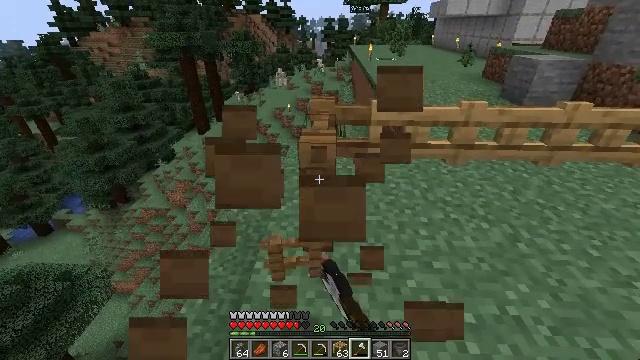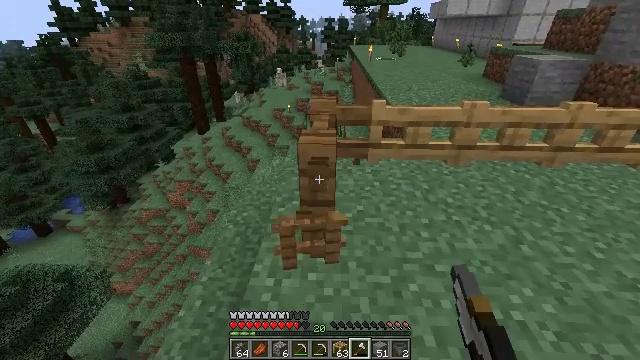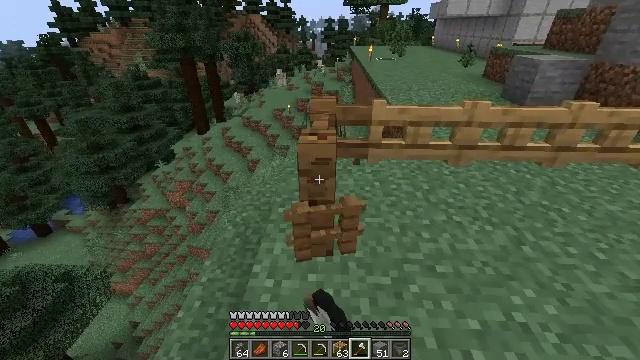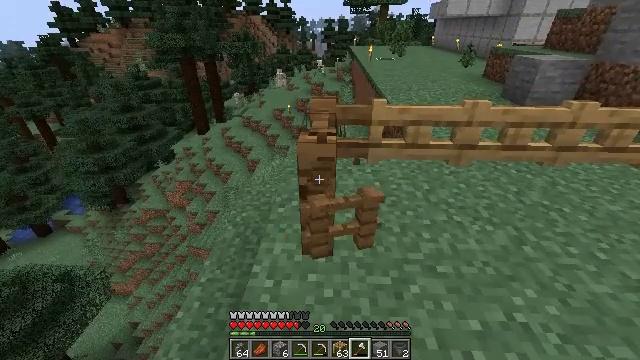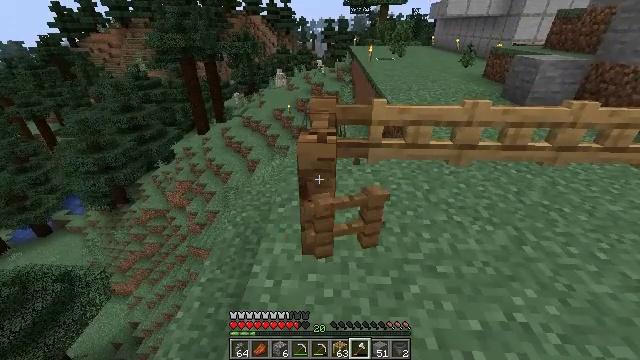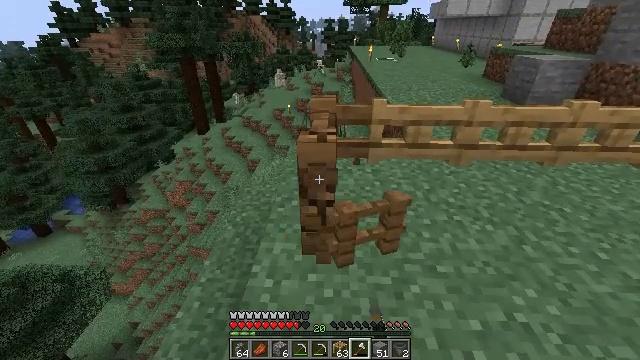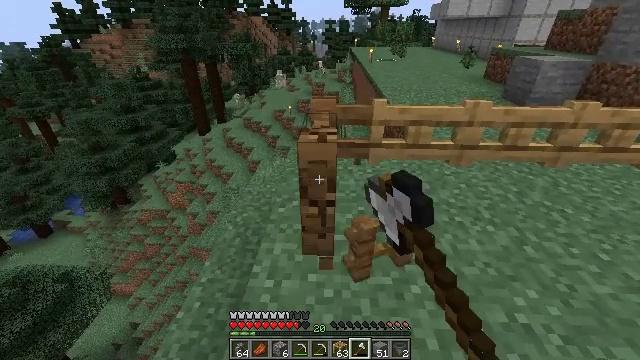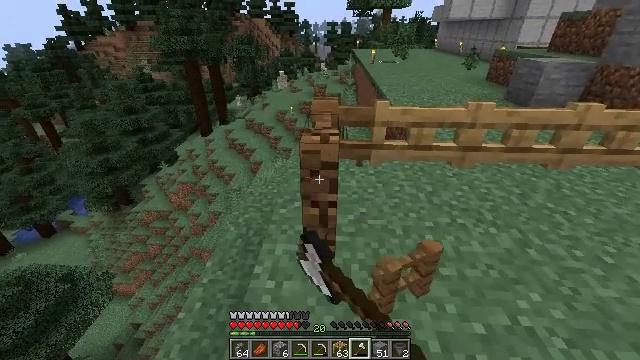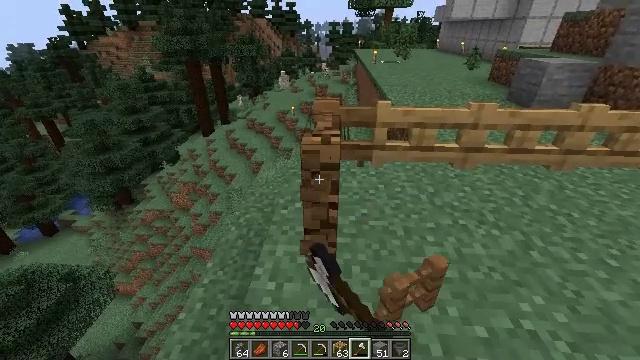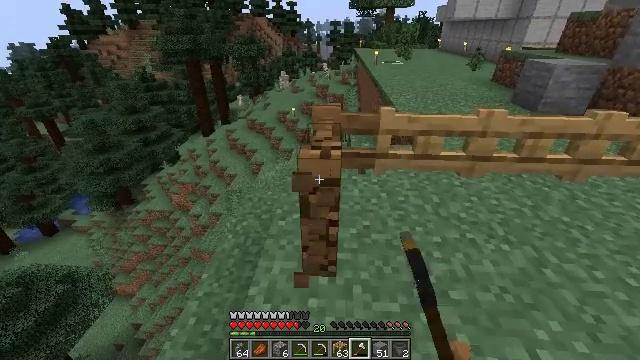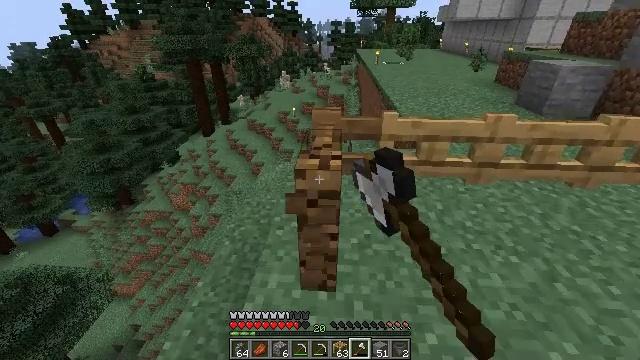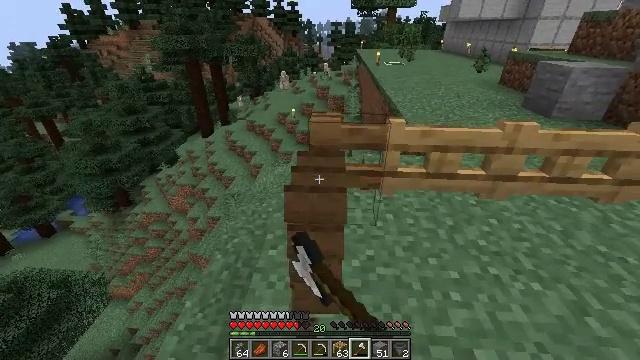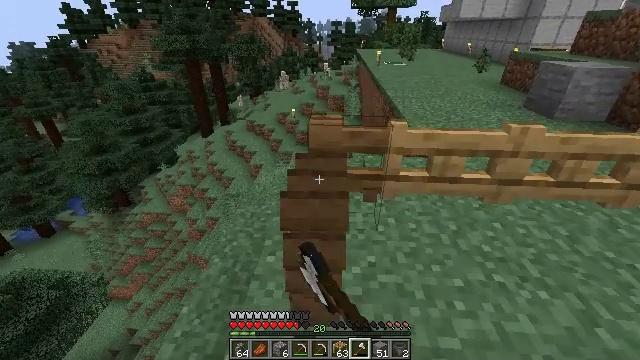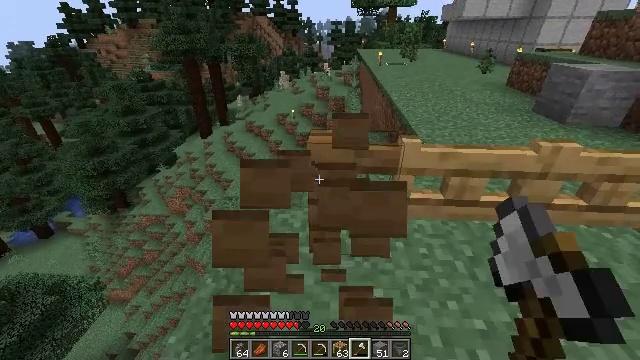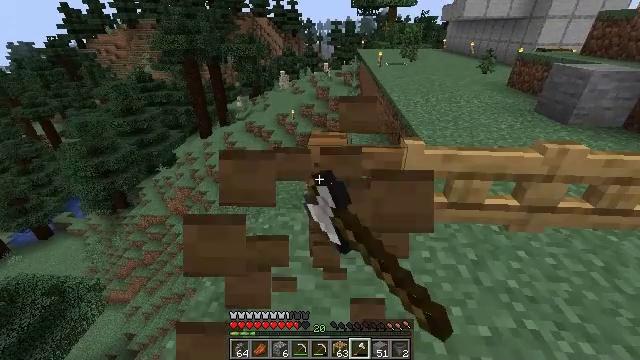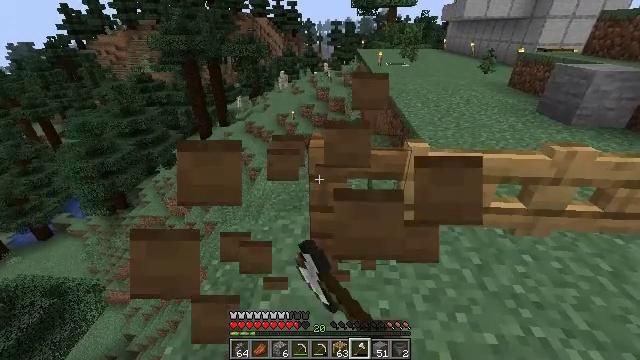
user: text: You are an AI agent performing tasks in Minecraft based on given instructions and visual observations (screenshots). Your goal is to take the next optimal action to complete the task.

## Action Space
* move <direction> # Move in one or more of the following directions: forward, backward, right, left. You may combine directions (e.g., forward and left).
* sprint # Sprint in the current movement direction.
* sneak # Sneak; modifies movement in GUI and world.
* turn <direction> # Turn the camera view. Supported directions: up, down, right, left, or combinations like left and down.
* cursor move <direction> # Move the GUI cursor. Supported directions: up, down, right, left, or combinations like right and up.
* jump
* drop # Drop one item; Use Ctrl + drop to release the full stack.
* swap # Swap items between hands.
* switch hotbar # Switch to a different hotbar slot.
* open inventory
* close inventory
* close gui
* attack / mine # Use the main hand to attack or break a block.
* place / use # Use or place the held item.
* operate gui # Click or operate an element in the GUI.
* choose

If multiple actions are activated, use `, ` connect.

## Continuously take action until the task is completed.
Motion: motion action
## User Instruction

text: Remove the spruce fence from the structure.
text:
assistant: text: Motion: attack / mine
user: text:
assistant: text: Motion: attack / mine
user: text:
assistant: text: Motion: attack / mine
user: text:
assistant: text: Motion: attack / mine
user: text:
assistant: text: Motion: attack / mine
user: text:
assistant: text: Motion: attack / mine
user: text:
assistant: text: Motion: attack / mine
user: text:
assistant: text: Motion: move forward, attack / mine
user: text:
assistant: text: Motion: move forward, attack / mine
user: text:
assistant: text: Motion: move forward, attack / mine
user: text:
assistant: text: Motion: move forward, attack / mine
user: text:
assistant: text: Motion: move forward, attack / mine
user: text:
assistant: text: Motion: attack / mine
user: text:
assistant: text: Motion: attack / mine
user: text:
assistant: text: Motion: attack / mine
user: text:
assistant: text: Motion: attack / mine
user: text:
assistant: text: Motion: attack / mine
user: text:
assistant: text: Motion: attack / mine
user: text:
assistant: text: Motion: attack / mine
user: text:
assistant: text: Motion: attack / mine
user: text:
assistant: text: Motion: attack / mine
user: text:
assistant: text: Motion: attack / mine
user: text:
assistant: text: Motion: attack / mine
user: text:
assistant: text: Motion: attack / mine
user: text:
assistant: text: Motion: attack / mine
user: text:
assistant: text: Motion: attack / mine
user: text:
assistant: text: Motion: attack / mine
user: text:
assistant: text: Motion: move forward, attack / mine
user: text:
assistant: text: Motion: move forward, attack / mine
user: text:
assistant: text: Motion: move forward, turn right and down, attack / mine